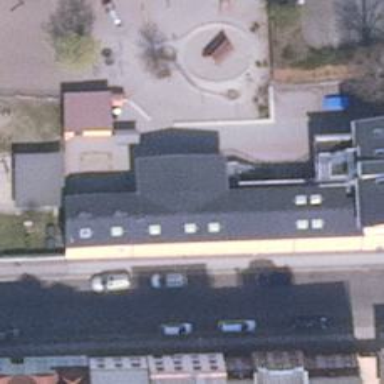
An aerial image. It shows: Administration building of kindergarten with gabled roof.